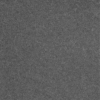
Label: dusty